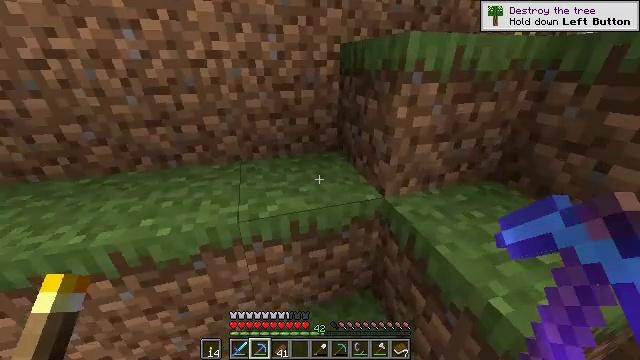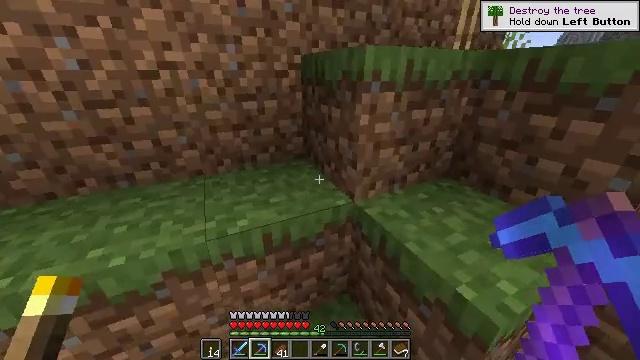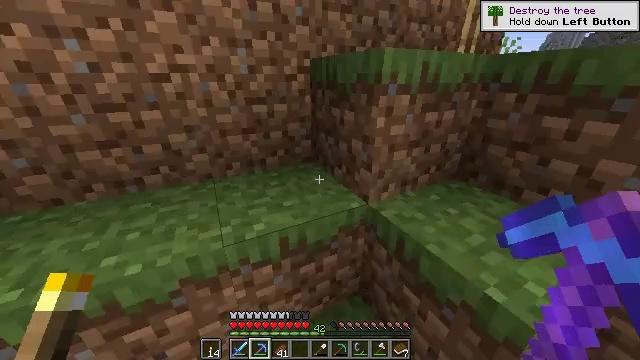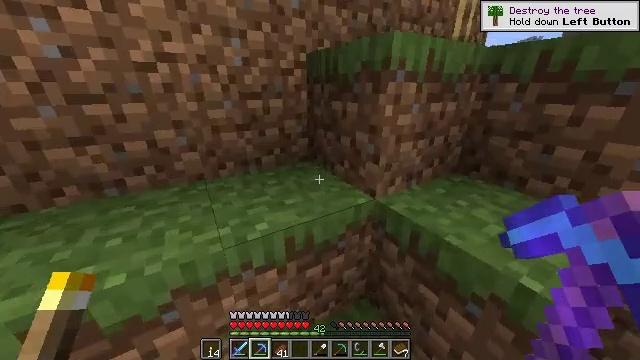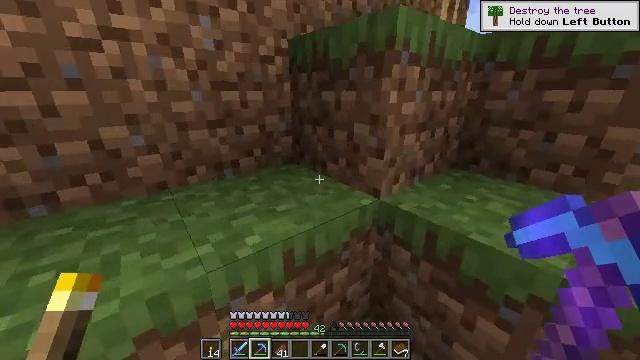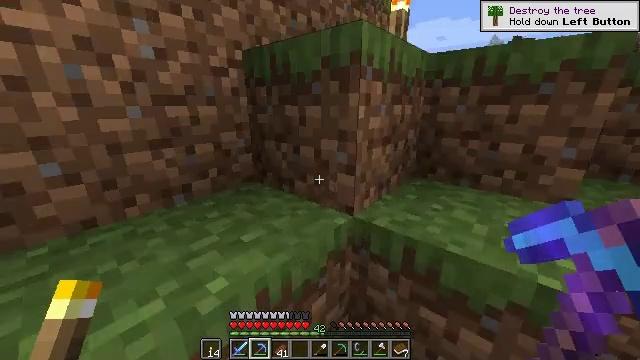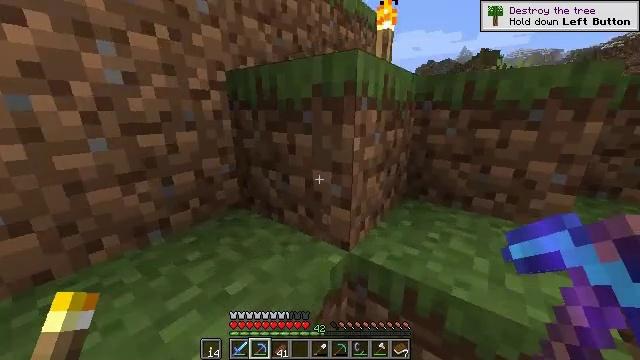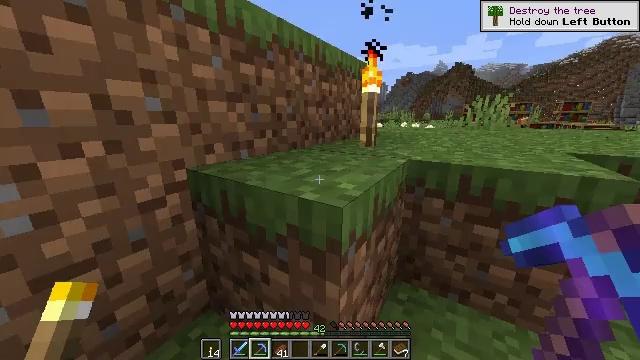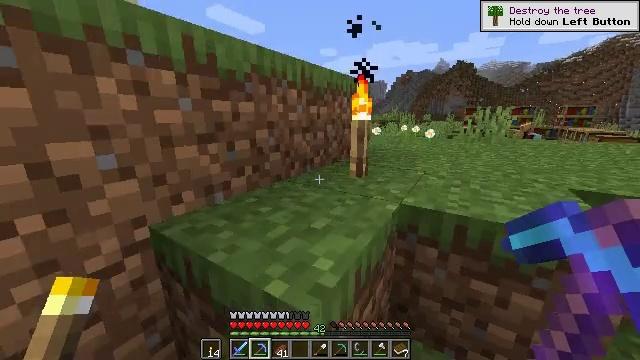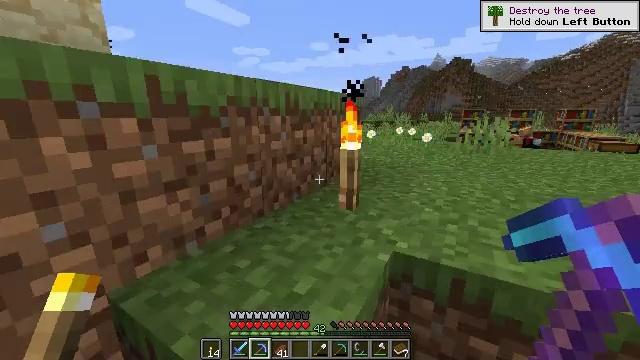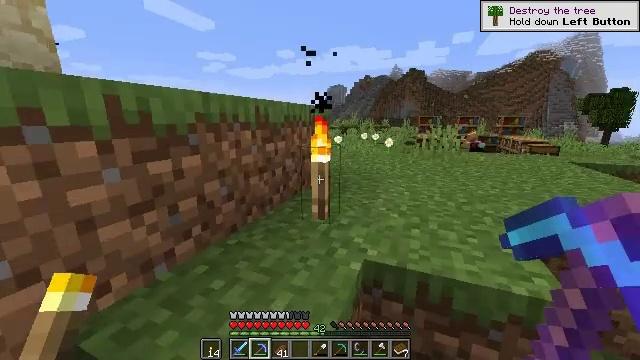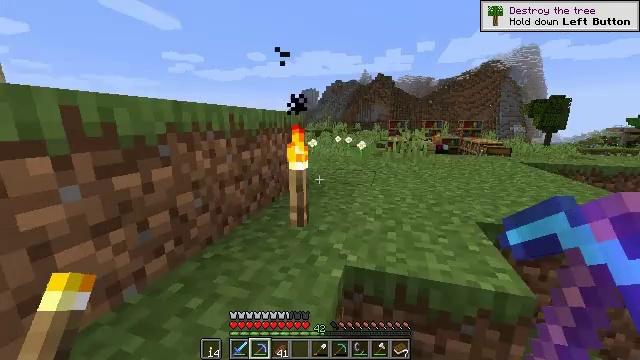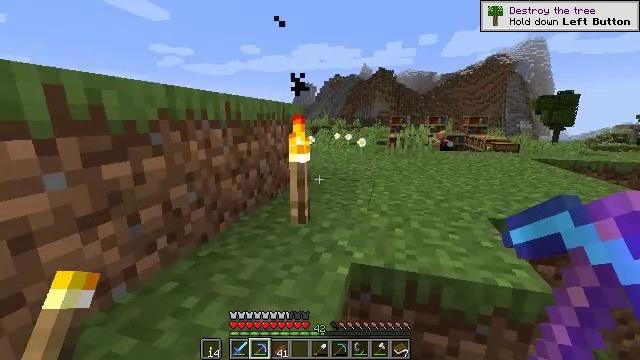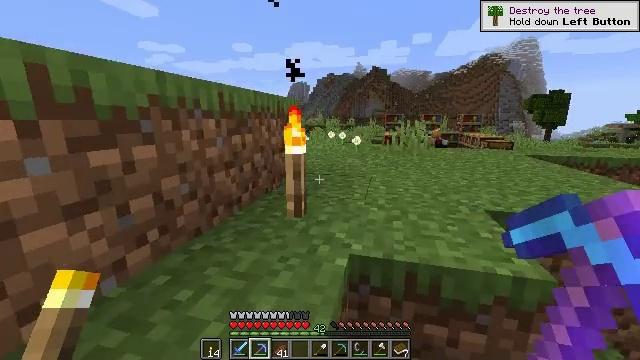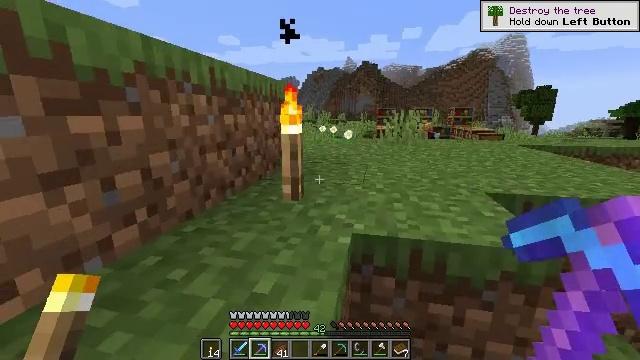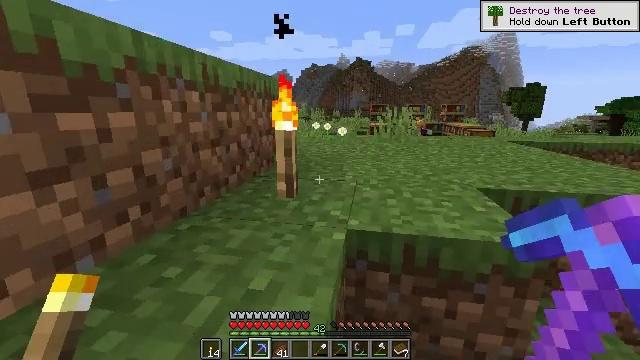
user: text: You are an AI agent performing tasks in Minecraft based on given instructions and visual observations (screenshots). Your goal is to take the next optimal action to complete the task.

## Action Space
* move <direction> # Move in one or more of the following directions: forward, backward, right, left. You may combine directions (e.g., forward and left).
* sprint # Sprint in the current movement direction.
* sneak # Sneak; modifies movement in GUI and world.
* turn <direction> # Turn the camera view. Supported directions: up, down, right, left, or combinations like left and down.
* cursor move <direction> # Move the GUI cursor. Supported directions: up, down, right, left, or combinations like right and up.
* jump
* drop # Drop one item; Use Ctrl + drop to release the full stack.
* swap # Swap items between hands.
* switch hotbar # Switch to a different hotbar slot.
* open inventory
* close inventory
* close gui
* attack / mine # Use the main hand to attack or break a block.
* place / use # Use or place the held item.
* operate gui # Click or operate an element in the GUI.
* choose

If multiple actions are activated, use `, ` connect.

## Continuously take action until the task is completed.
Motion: motion action
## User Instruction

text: Pick up the enchanting table.
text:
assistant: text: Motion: move forward, sprint, turn right and up, jump
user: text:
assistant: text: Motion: move forward, sprint, turn right, jump
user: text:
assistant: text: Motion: move forward, sprint, turn right and up, jump
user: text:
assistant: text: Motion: move forward, sprint, turn right and up, jump
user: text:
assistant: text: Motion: move forward, sprint, turn right and up, jump
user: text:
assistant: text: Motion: move forward, sprint, turn right and up, jump
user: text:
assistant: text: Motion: move forward, sprint, turn right and up, jump
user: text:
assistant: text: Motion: move forward, sprint, jump
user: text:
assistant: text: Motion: move forward, sprint, turn right, jump
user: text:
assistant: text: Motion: move forward, sprint, turn right, jump
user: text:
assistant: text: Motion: move forward, sprint, turn right, jump
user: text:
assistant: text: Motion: move forward, sprint, jump
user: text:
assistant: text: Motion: move forward, sprint, turn right, jump
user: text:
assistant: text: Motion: move forward, sprint, turn right, jump
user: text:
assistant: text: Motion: move forward, sprint, turn right, jump
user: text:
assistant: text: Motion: move forward, sprint, turn right, jump
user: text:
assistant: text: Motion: move forward, sprint, turn right, jump
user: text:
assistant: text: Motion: move forward, sprint, turn right, jump
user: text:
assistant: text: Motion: move forward, sprint, turn right, jump
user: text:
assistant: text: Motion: move forward, sprint, turn right, jump
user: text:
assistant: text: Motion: move forward, sprint, turn right, jump
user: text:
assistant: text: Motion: move forward, sprint, jump
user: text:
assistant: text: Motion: move forward, sprint, jump
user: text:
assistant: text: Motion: move forward, sprint, turn right, jump
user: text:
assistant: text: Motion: move forward, sprint, turn right, jump
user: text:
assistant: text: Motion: move forward, sprint, turn right, jump
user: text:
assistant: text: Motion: move forward, sprint, turn right, jump
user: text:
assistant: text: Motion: move forward, sprint, jump
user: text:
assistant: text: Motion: move forward, sprint, jump
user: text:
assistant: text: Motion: move forward, sprint, jump